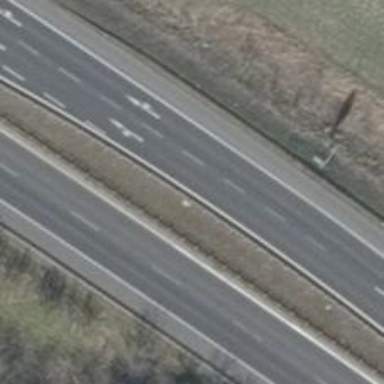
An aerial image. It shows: Asphalt motorway with primary highway classification.